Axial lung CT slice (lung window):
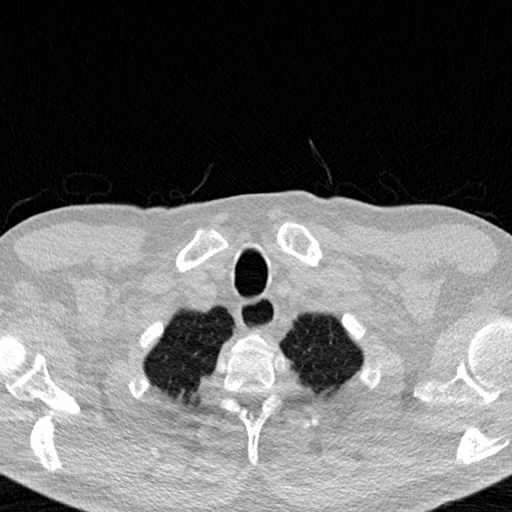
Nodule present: no